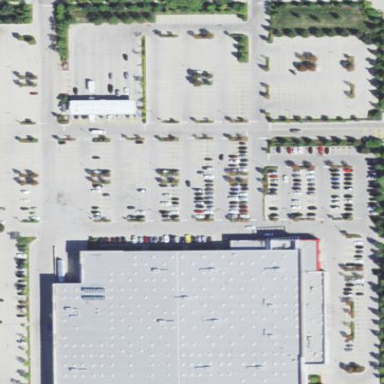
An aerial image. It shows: Commercial area.